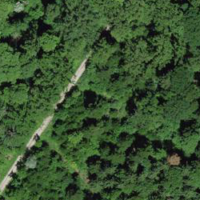
EUNIS habitat code: 41
Species observed at this site:
Carpinus betulus